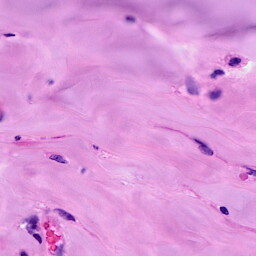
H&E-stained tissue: Breast